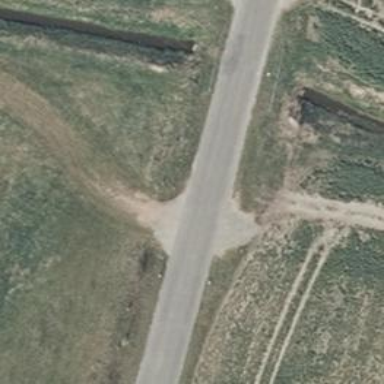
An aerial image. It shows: Tertiary road on asphalt surface on bridge.